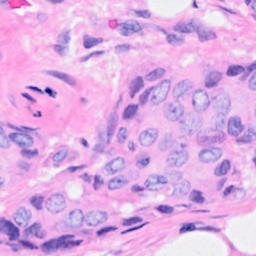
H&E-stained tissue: Breast